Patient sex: M
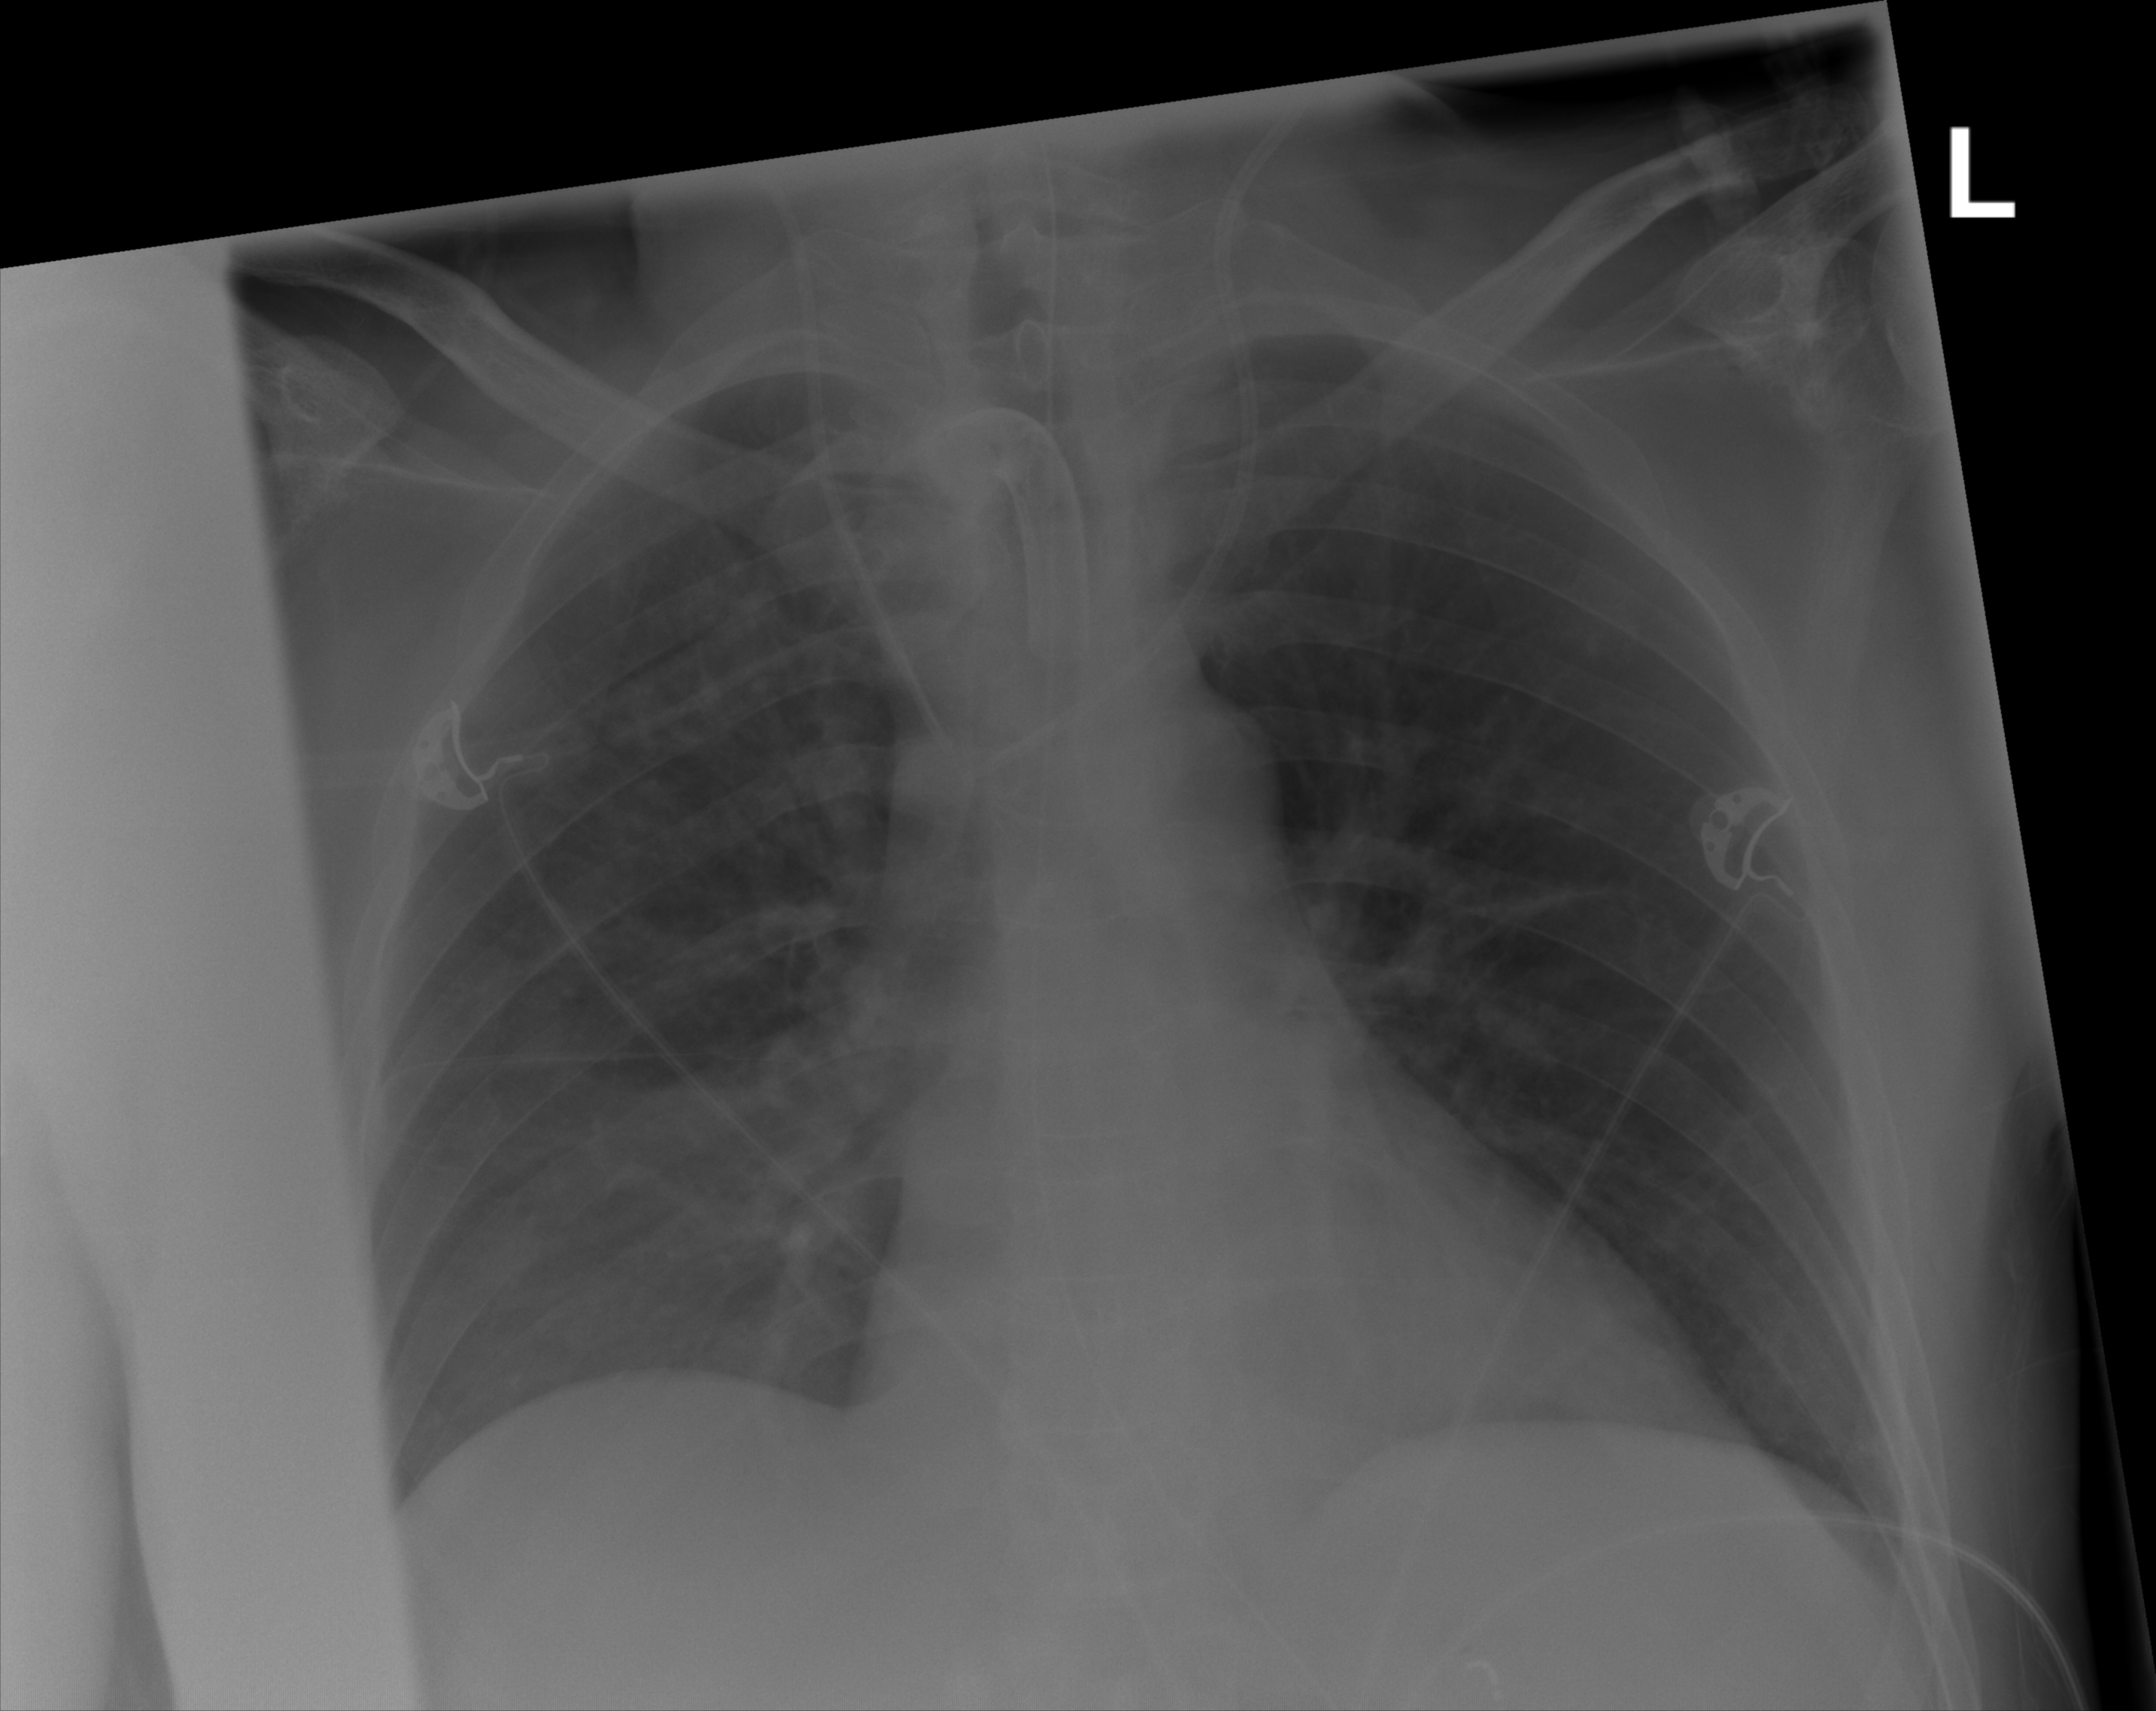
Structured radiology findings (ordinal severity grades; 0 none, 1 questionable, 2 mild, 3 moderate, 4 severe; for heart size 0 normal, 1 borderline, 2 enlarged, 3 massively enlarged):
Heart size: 1
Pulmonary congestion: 2
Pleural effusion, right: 0
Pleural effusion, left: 0
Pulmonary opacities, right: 2
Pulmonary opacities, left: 2
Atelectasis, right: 0
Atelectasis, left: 0